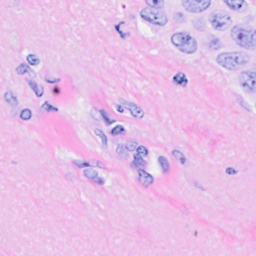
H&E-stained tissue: Breast